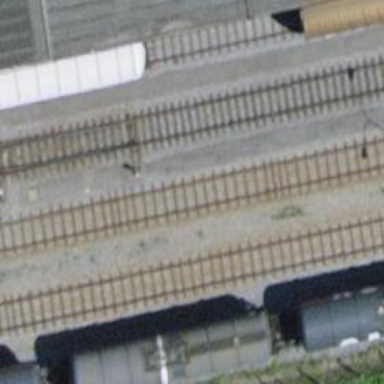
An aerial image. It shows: Railway switch.